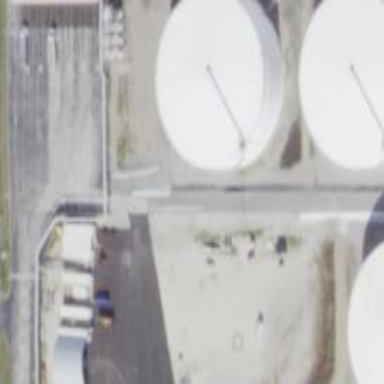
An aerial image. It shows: Storage tank that is man-made.